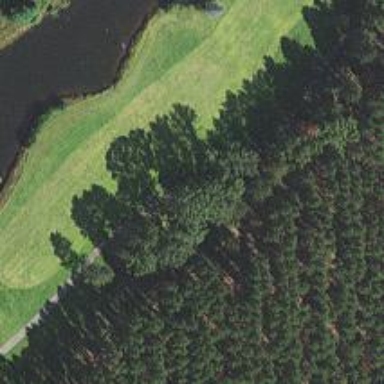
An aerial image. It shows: Golf cartpath that is also road path.